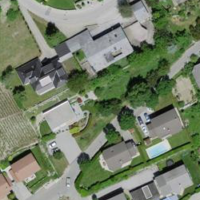
EUNIS habitat code: 54
Species observed at this site:
Lepidium draba
Hedera helix